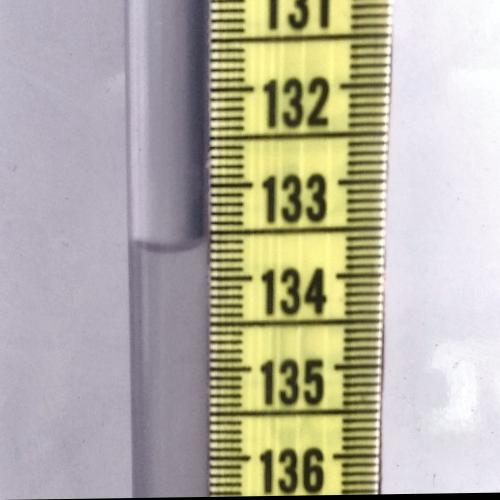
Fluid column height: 133.7 cm